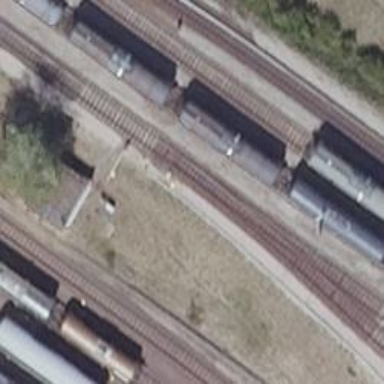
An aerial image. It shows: Railway switch.